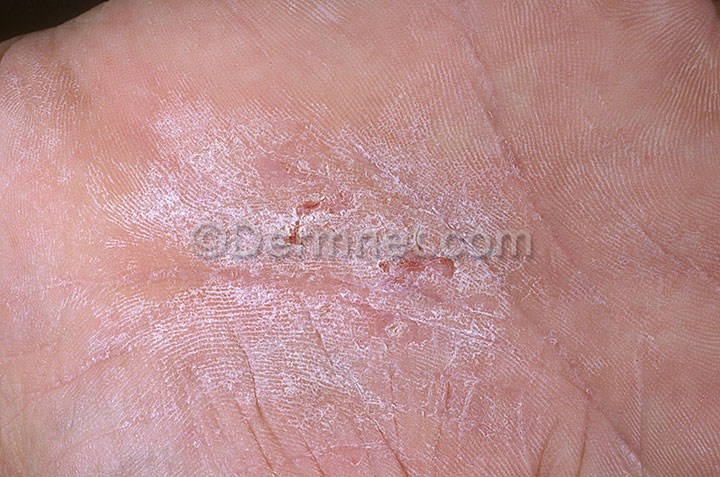
Disease: Eczema Photos